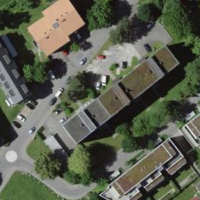
EUNIS habitat code: 54
Species observed at this site:
Ribes nigrum